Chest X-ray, AP view. Patient: 52 years old, sex M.
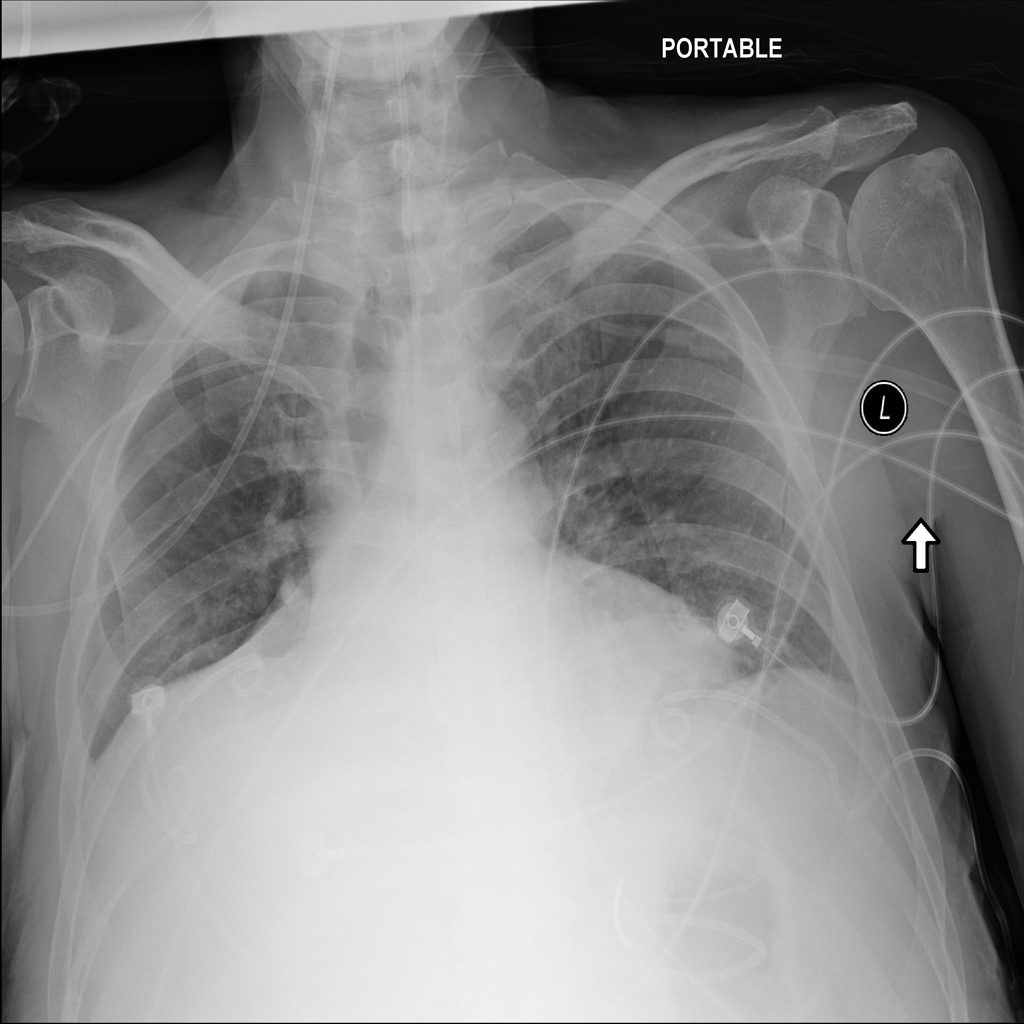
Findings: Consolidation, Effusion